Field crop: maize
Growth stage: 2
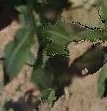
Species: maize